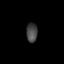
Tissue: lung
Cell type: Endothelial cells
Senescence score: 0.6478
Nuclear area (px): 212
Mean DAPI intensity: 68.844